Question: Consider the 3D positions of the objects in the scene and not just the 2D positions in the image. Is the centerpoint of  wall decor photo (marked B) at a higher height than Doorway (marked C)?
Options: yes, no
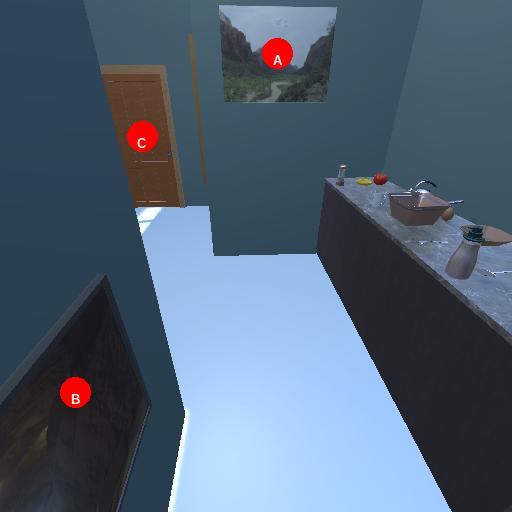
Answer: yes